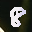
Label: 8